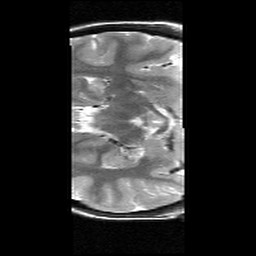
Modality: T2w
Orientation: axial
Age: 23
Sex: female
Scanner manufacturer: siemens
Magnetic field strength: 3 T
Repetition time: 6.26 s
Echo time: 0.064 s